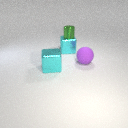
large cyan metal cube in front of large purple rubber sphere